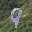
Label: 9